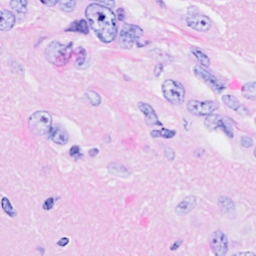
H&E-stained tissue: Breast